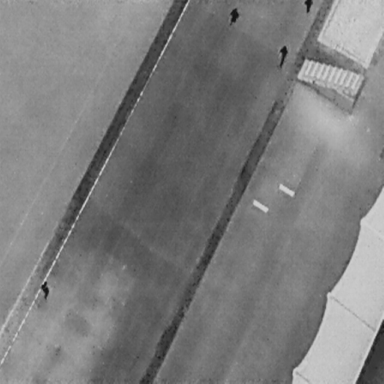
There are four People in the infrared image.